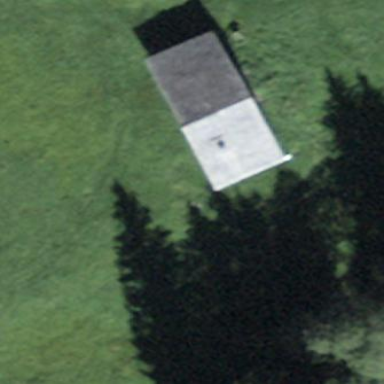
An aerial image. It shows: Rural barn.